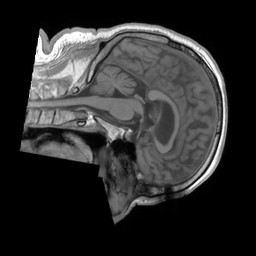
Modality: T1w
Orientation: sagittal
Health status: ill
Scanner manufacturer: siemens
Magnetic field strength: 3 T
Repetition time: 0.4 s
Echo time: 0.00246 s